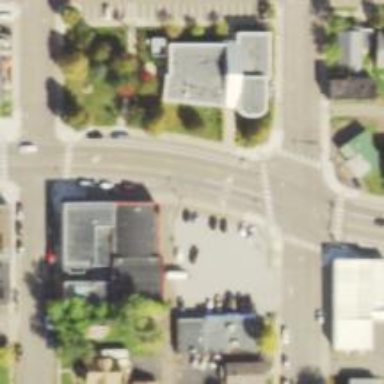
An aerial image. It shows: Unmarked road crossing.